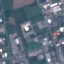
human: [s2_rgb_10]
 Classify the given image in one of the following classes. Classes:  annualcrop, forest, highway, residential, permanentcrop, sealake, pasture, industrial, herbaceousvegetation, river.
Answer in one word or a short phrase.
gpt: Industrial